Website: walmart
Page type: payment
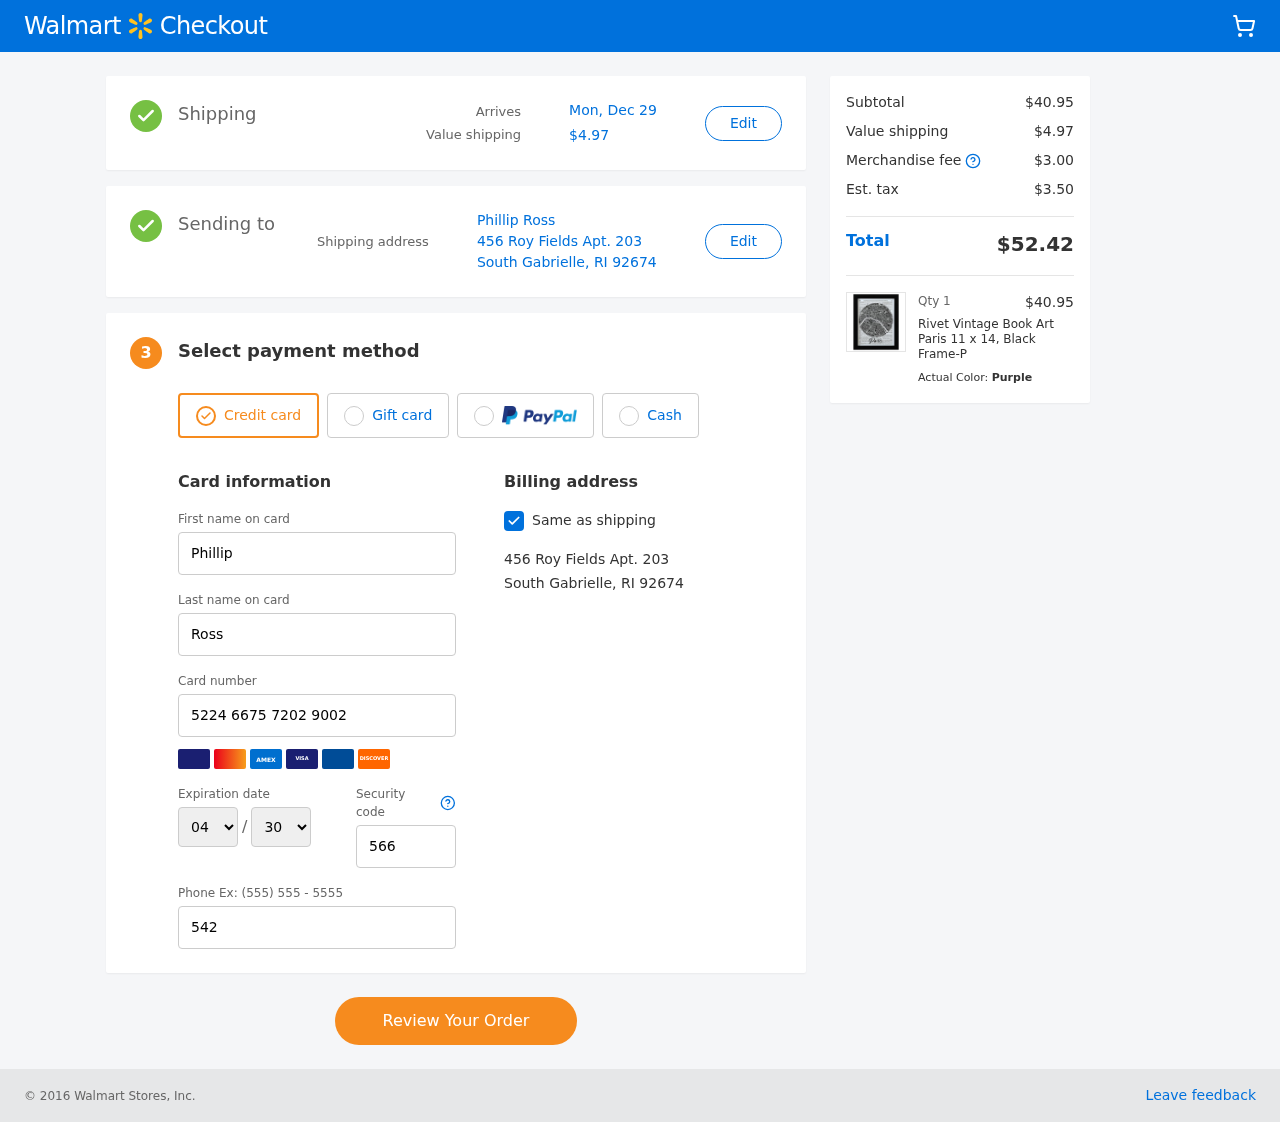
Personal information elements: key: PII_CARD_EXPIRY_MONTH
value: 04
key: PII_CARD_EXPIRY_YEAR
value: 30
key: PII_CITY_STATE_ZIP
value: South Gabrielle, RI 92674
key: PII_FULLNAME
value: Phillip Ross
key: PII_STREET
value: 456 Roy Fields Apt. 203
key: PII_FIRSTNAME
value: Phillip
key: PII_LASTNAME
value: Ross
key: PII_CARD_NUMBER
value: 5224 6675 7202 9002
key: PII_CARD_CVV
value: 566
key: PII_PHONE
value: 5423118710
Product elements: key: PRODUCT1_NAME
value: Rivet Vintage Book Art Paris 11 x 14, Black Frame-P
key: PRODUCT1_PRICE
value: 40.95
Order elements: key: ORDER_DELIVERY_DATE
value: Mon, Dec 29
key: ORDER_SHIPPING_COST
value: $4.97
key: ORDER_SUBTOTAL
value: $40.95
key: ORDER_MERCHANDISE_FEE
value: $3.00
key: ORDER_TAX
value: $3.50
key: ORDER_TOTAL
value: $52.42
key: ORDER_NUM_ITEMS
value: Qty 1